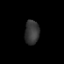
Tissue: prostate
Cell type: Endothelial cells
Senescence score: 0.7399
Nuclear area (px): 343
Mean DAPI intensity: 54.216